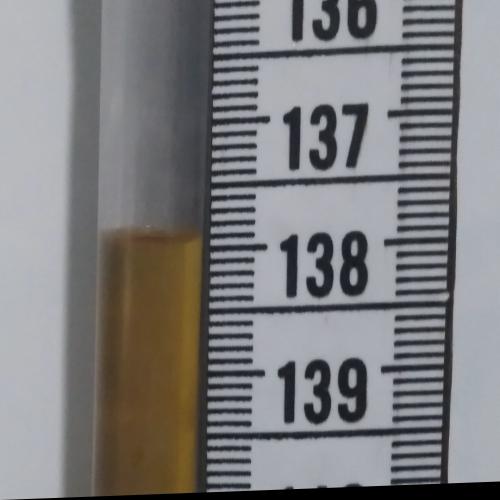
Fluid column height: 137.9 cm